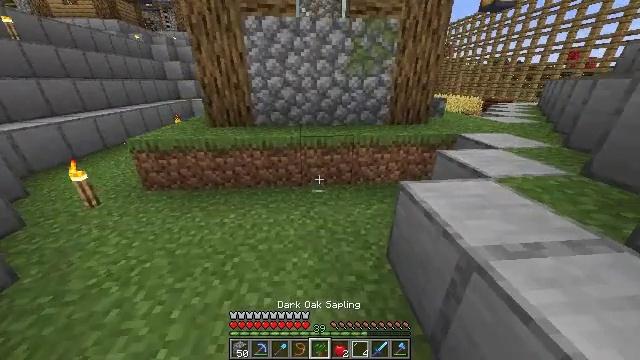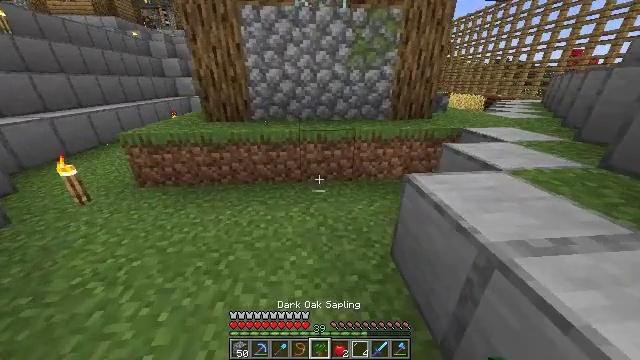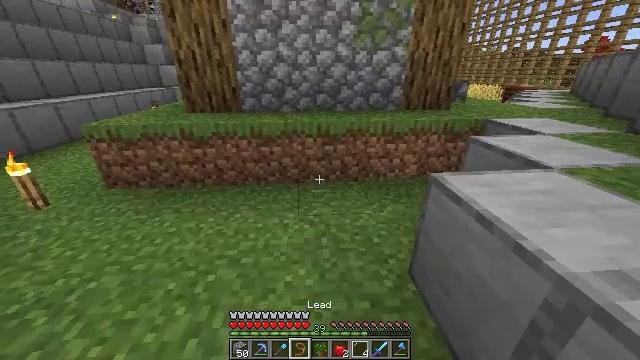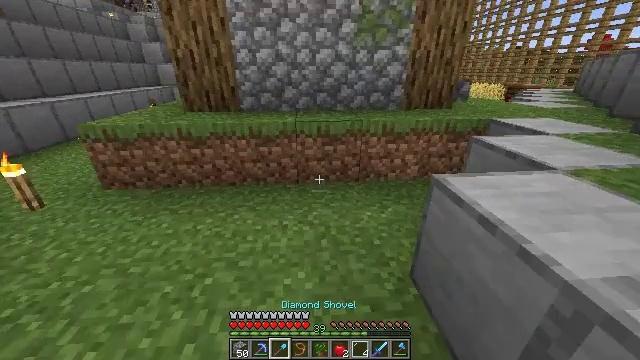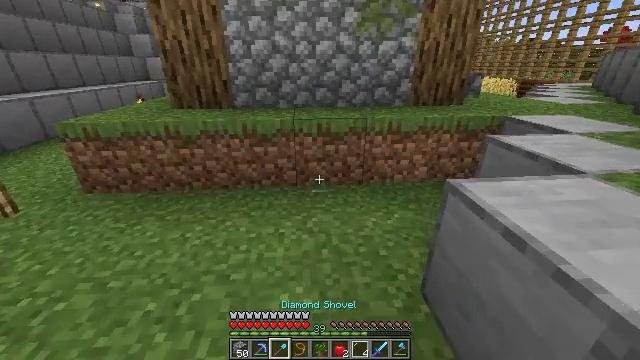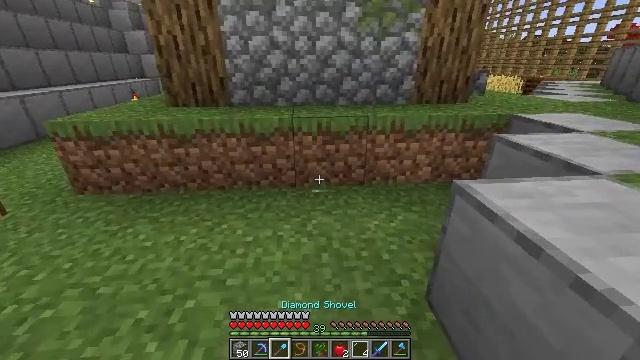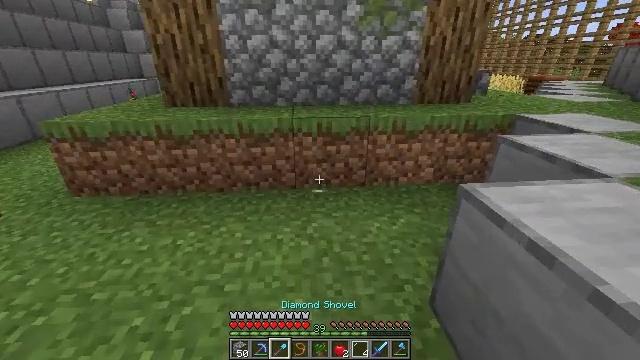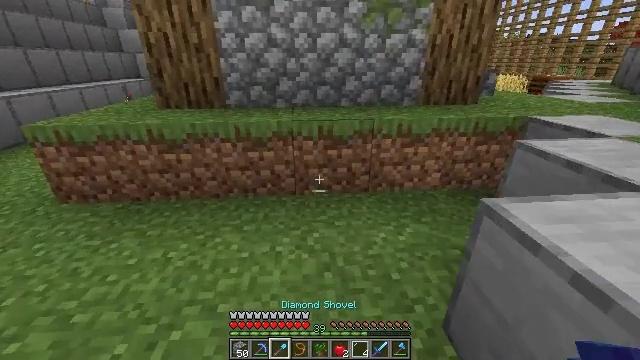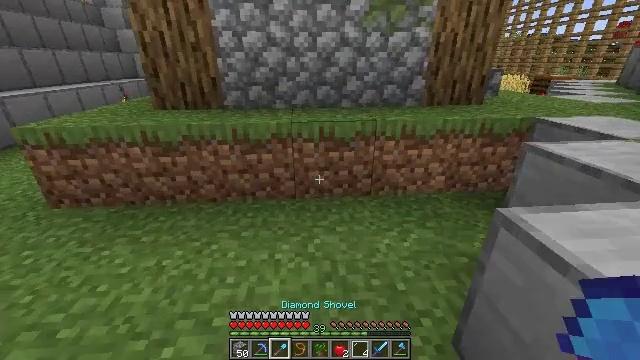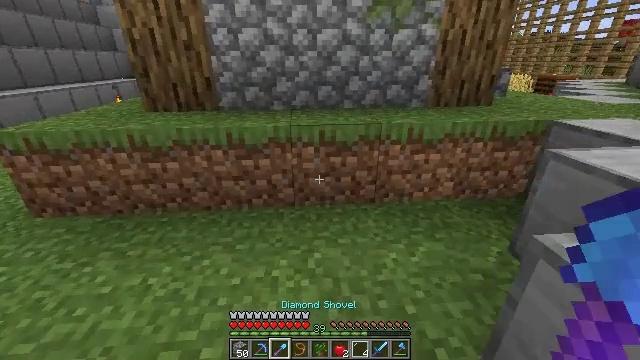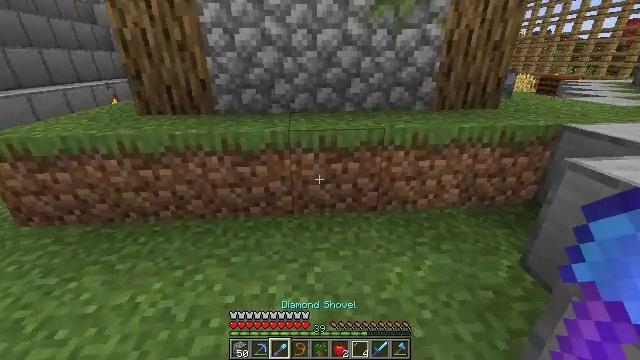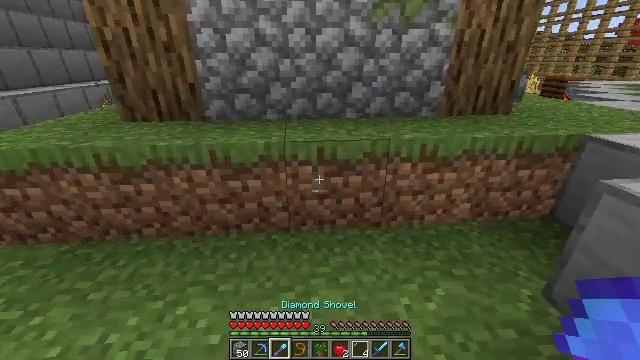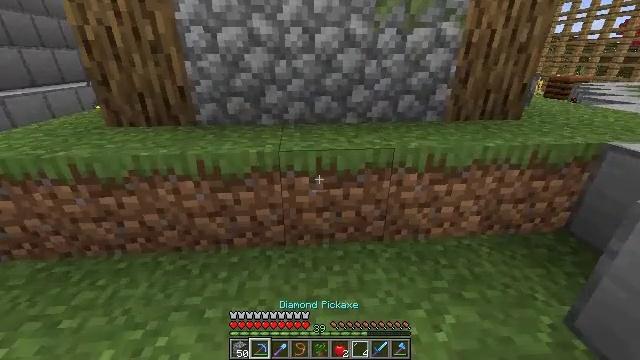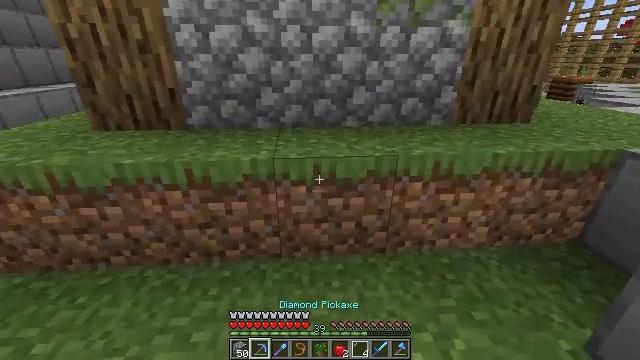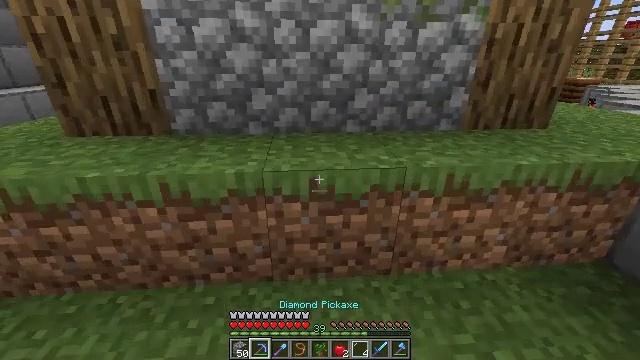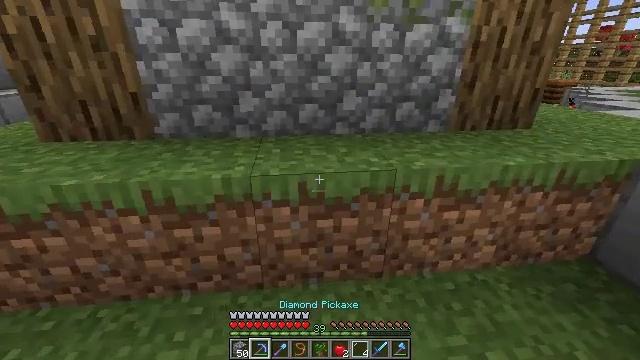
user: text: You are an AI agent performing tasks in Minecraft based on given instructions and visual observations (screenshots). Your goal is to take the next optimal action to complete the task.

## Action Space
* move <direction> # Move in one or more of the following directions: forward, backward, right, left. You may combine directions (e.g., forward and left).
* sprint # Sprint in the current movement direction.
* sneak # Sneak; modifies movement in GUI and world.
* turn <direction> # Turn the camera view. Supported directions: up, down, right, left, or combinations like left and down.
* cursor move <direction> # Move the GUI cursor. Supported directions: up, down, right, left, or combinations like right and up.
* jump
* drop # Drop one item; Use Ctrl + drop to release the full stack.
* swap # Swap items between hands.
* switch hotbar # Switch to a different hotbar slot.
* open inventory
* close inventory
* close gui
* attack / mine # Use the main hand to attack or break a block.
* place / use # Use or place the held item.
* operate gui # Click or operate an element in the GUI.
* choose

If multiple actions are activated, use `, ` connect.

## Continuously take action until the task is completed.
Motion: motion action
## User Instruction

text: Mine the mossy cobblestone underground.
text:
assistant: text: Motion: no_op
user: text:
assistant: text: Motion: no_op
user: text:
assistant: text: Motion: no_op
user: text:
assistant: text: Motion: no_op
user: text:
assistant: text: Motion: no_op
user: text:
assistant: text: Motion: move forward
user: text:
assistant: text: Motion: move forward
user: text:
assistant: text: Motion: move forward
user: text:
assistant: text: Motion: move forward
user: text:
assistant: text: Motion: move forward
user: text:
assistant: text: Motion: move forward
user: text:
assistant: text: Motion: move forward
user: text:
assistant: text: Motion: move forward
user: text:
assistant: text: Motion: move forward
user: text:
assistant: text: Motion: move forward, turn right
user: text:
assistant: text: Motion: move forward, turn right and up
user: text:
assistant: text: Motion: move forward, turn right and up
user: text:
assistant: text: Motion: move forward, turn right and up
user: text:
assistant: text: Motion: move forward
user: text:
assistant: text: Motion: move forward
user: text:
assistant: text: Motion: move forward, turn left
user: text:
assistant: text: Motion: move forward, turn left, jump
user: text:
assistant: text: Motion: move forward, turn left, jump
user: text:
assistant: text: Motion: move forward, turn left, jump
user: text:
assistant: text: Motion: move forward, turn left, jump
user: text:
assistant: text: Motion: turn left
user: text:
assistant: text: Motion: turn left and up
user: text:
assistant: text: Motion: turn left and up
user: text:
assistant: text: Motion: turn right and up
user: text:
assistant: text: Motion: turn up